A scalogram of one vibration snapshot from a rotating bearing is shown, computed with a continuous wavelet transform. Based on the visible evidence, which condition applies: normal, inner_race, outer_race, ball?
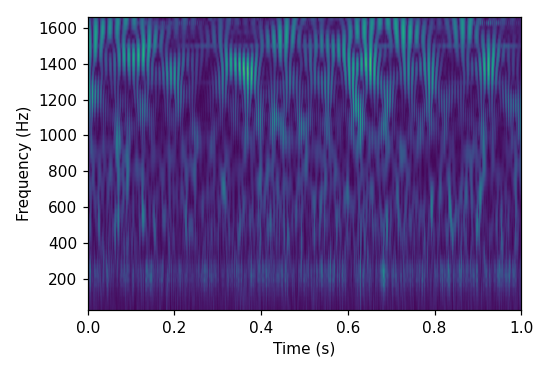
Answer: normal